Aerial crown-view tile of a tropical tree (Barro Colorado Island, Panama), acquired 20241216:
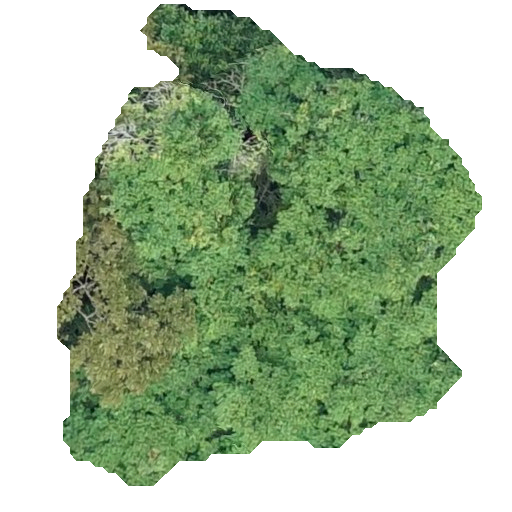
Species: Tachigali panamensis
GBIF accepted scientific name: Tachigali panamensis
Crown area: 205.434 m²